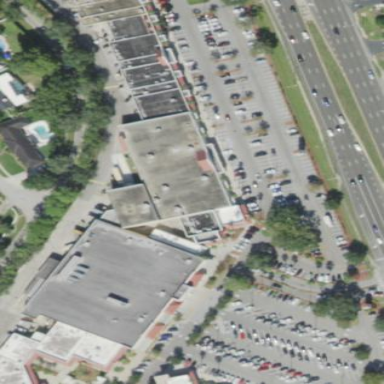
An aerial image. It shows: Retail area.